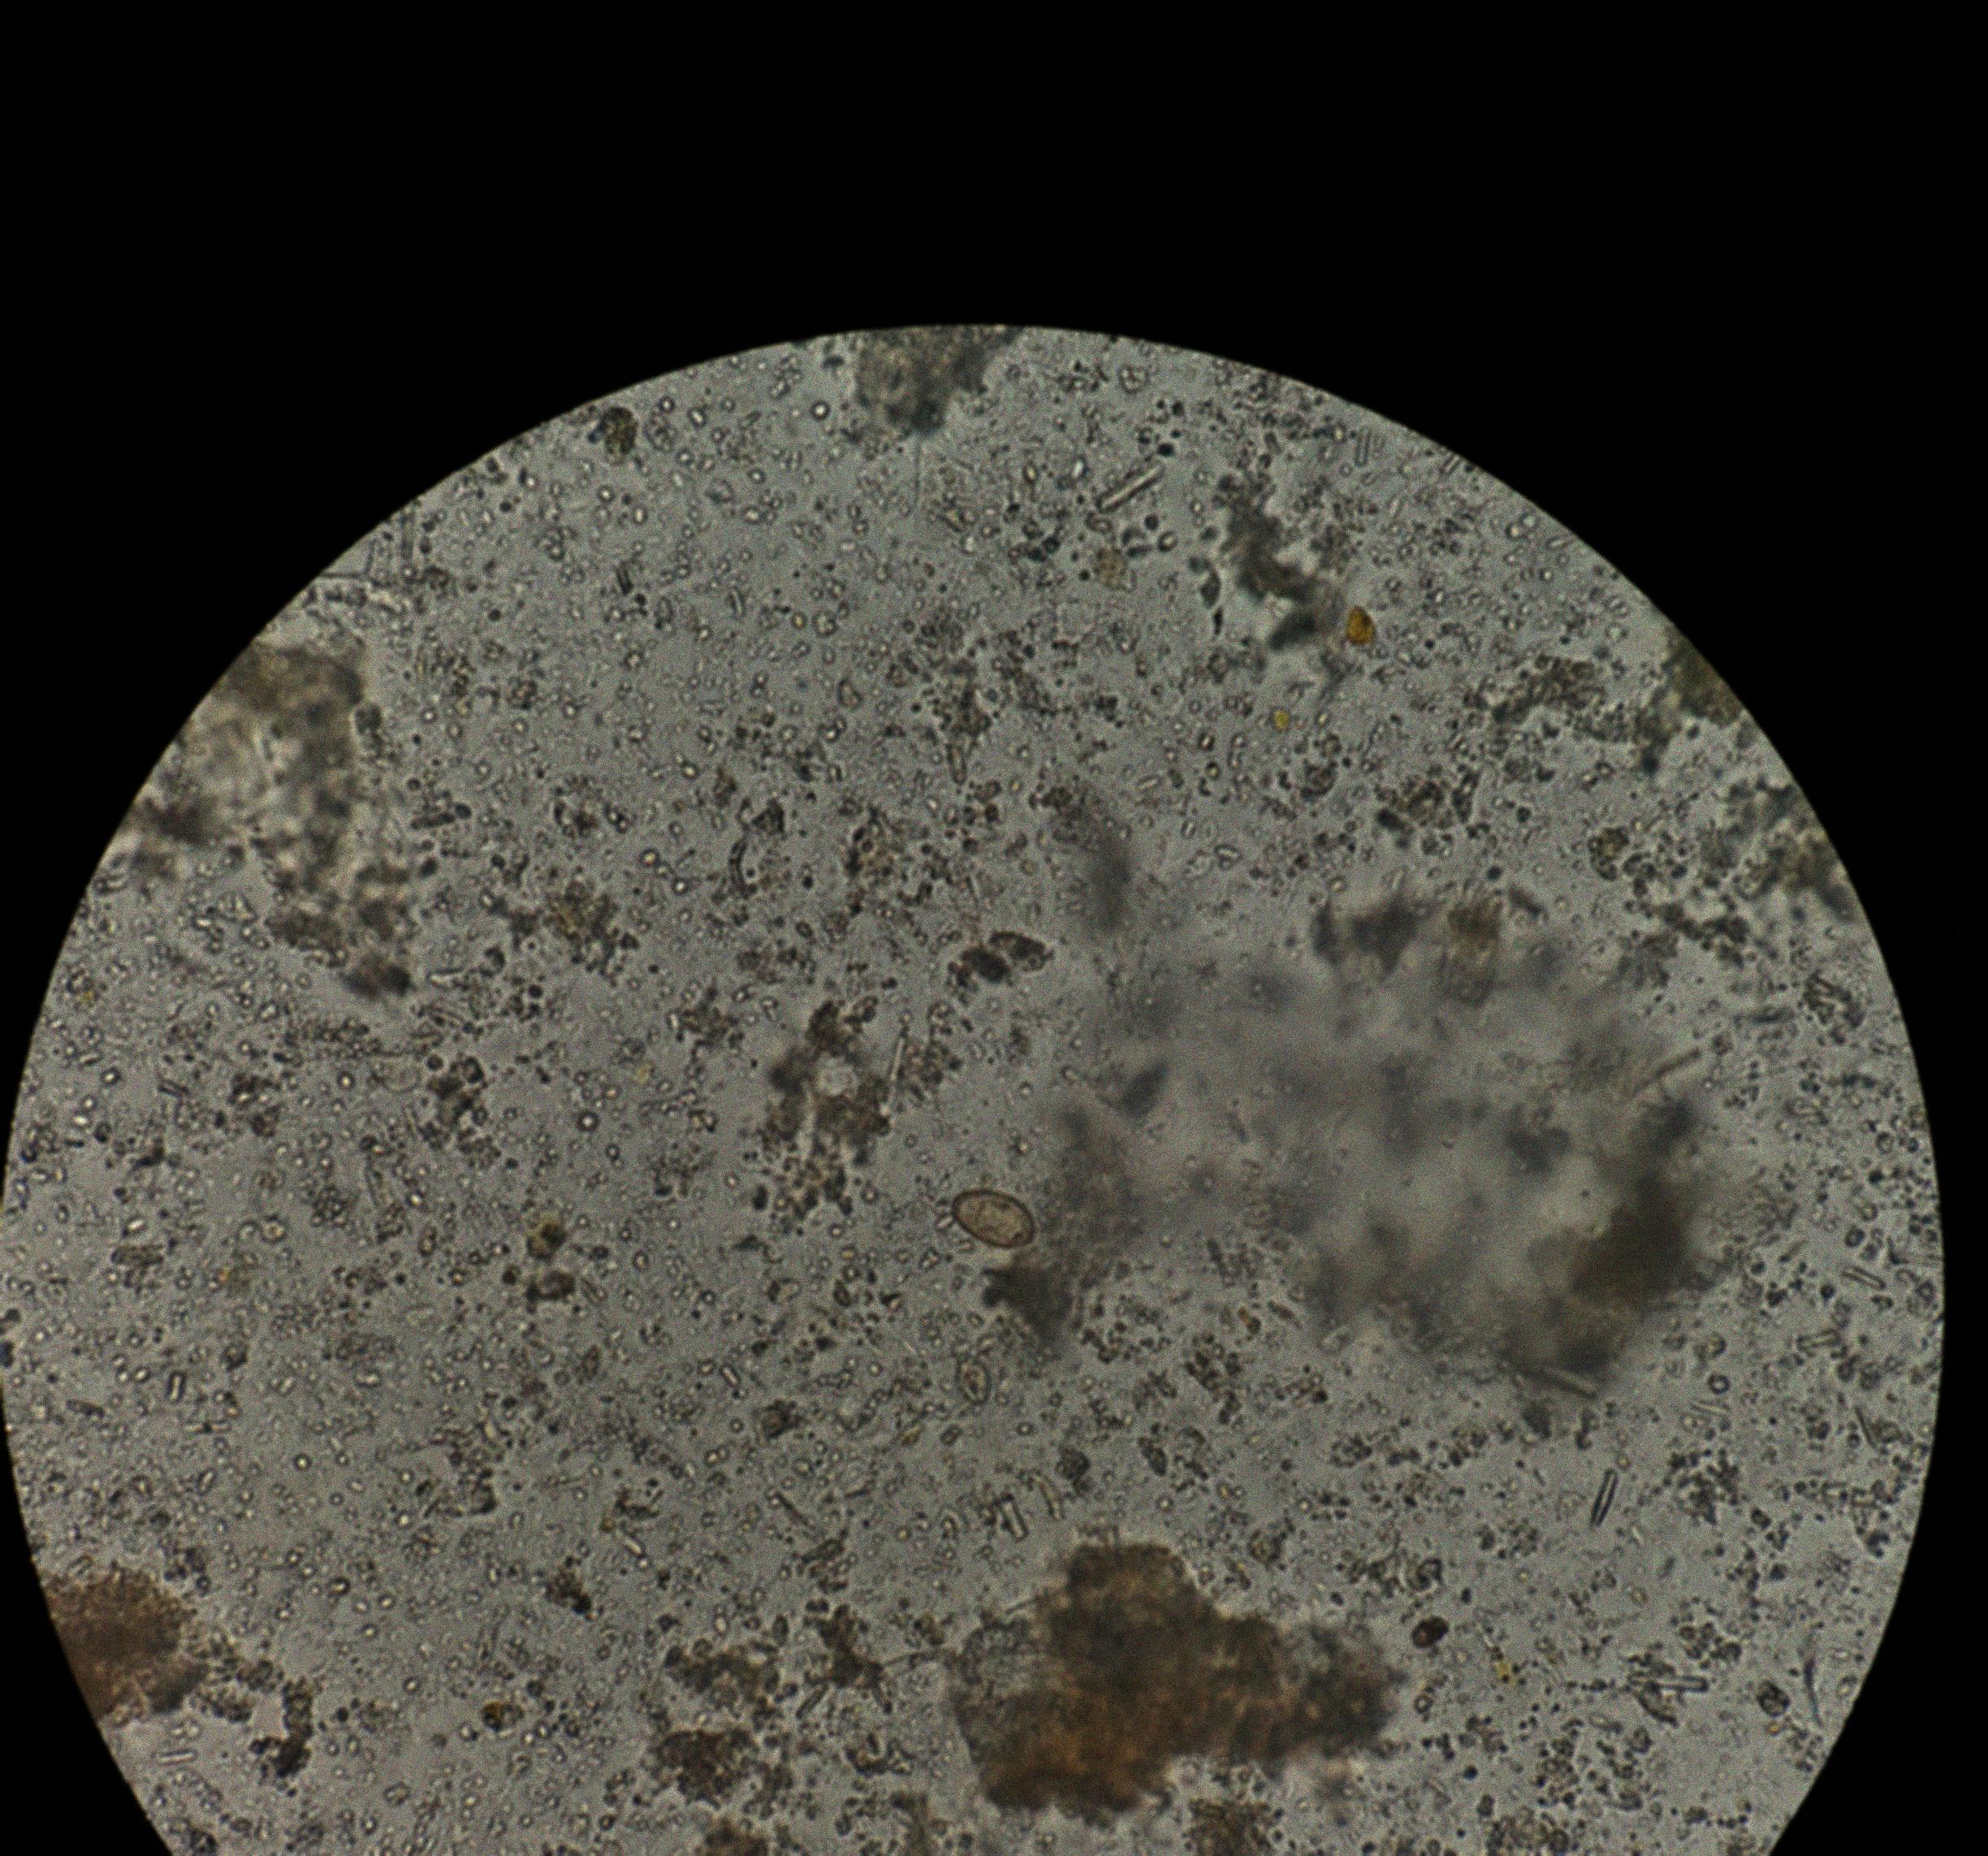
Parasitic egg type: Opisthorchis viverrine